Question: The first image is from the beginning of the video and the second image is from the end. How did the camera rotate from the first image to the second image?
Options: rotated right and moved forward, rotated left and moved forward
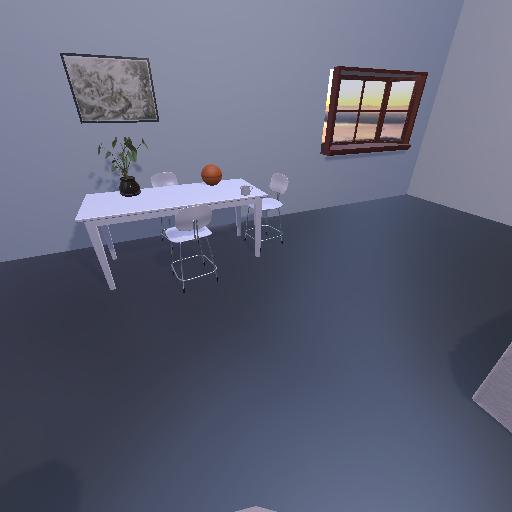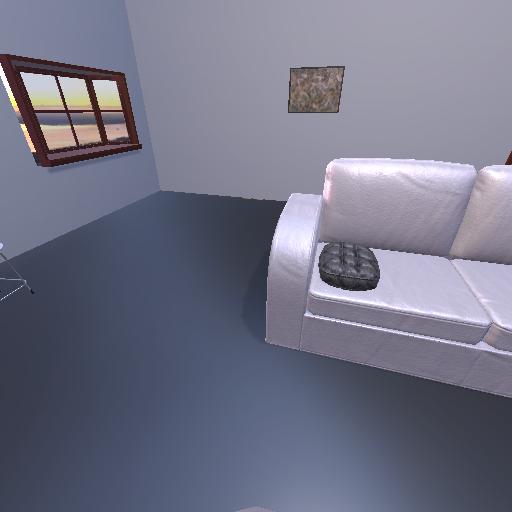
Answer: rotated right and moved forward